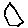
Label: hexagon